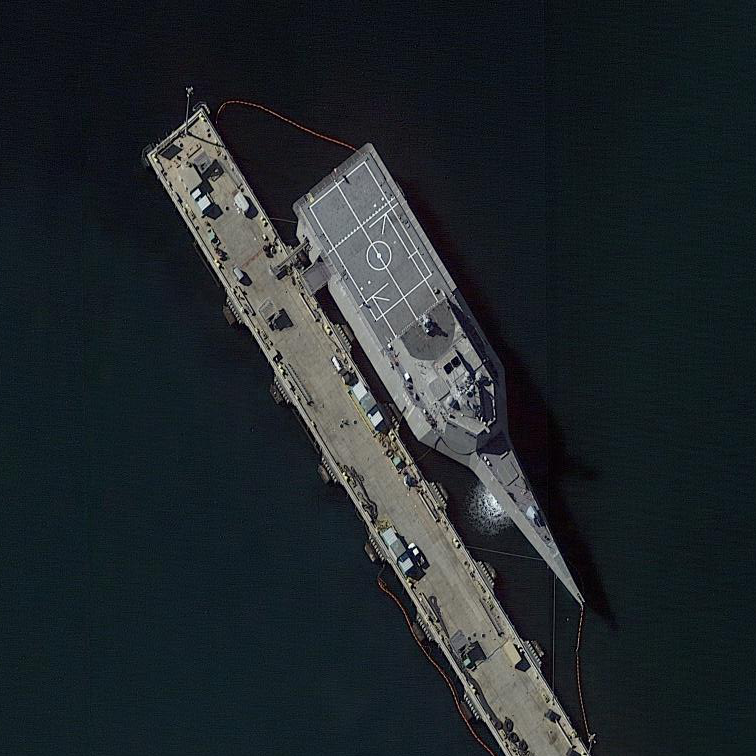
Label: Independence-class_combat_ship